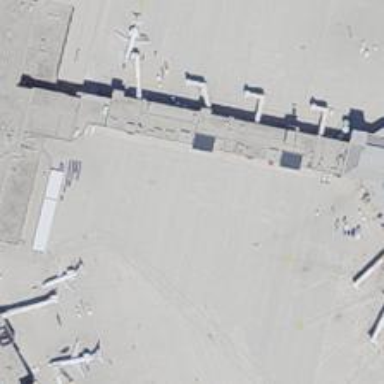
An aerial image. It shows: Airport gate.